Field crop: tomato
Growth stage: 2
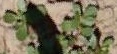
Species: portulaca